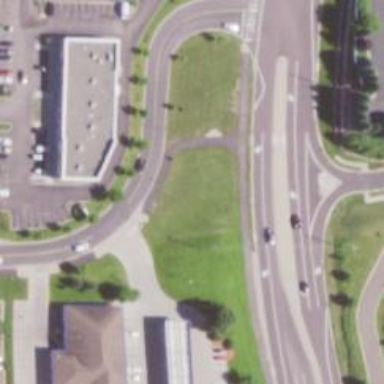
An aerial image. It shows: Crossing on asphalt cycleway.